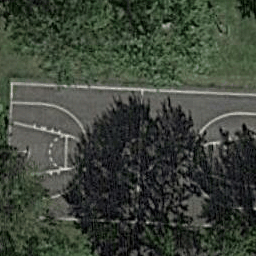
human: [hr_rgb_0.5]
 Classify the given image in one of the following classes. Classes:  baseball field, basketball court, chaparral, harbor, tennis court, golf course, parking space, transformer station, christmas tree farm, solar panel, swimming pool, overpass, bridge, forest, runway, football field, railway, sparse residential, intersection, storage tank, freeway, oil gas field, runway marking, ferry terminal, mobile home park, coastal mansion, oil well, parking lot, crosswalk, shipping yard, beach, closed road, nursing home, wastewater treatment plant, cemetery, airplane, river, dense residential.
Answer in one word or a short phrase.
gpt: basketball court